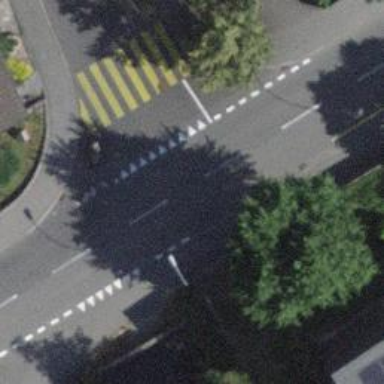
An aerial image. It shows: Road with "give way" sign.